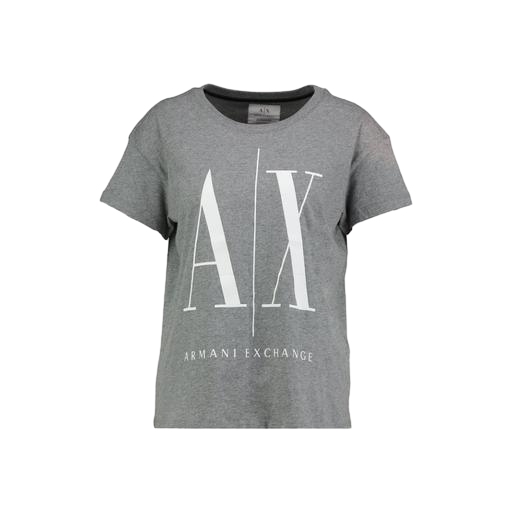
graphic tee, mid t-shirt, gray logo-print t-shirt, white background